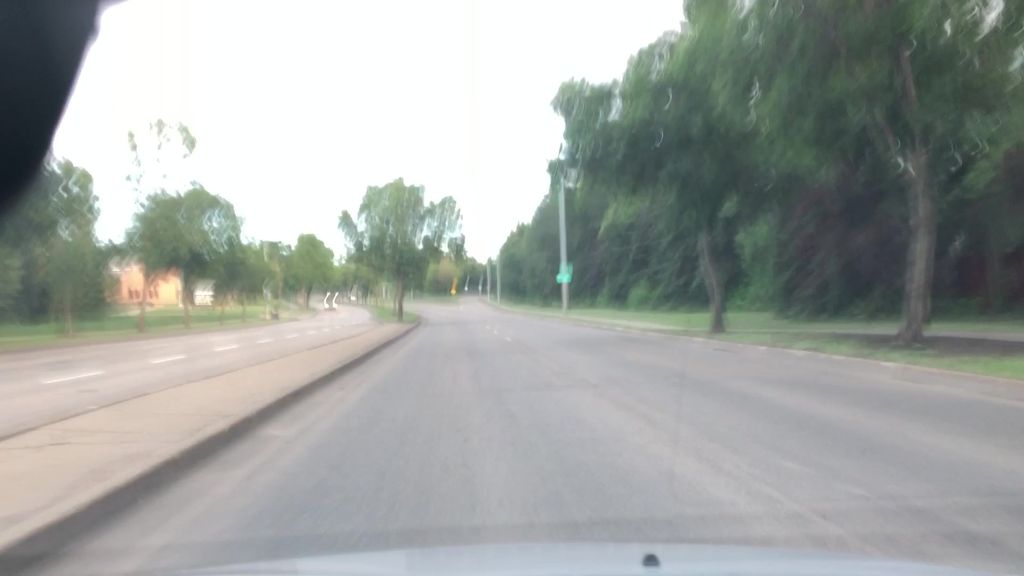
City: edmonton